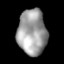
Tissue: lung
Cell type: T cells
Senescence score: 0.1759
Nuclear area (px): 1291
Mean DAPI intensity: 158.098